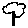
Label: tree